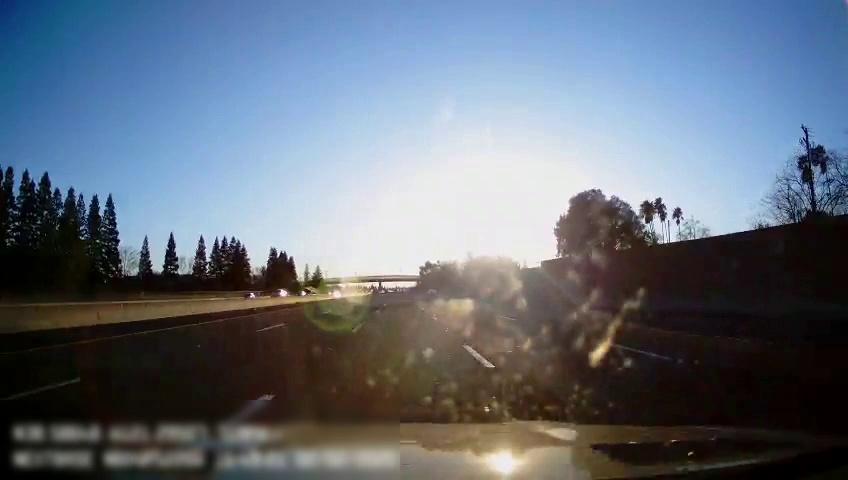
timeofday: Day
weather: Sunny
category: Drivable Space
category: Vehicles | Car
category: Vehicles | Car
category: Vehicles | SUV
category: Lanes | Alternate Lane
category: Lanes | Alternate Lane
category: Lanes | Current Lane
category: Lanes | Current Lane
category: Lanes | Alternate Lane
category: Lanes | Alternate Lane